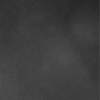
Label: dusty